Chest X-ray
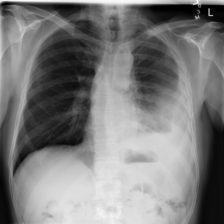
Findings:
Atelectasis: negative
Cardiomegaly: negative
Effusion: positive
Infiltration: positive
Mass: negative
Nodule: negative
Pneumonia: negative
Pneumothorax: negative
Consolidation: negative
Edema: negative
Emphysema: negative
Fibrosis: negative
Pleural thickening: negative
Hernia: negative